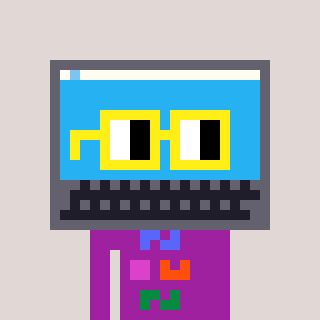
a pixel art character with square yellow glasses, a laptop-shaped head and a magenta-colored body on a warm background